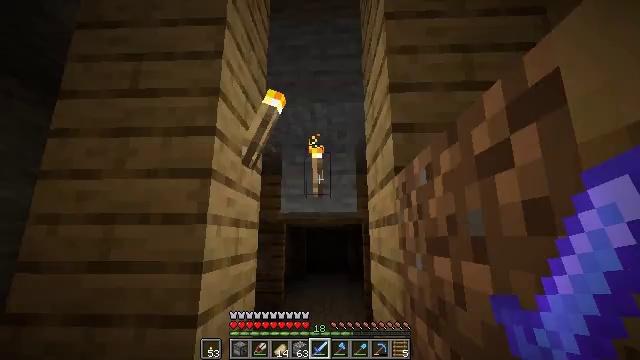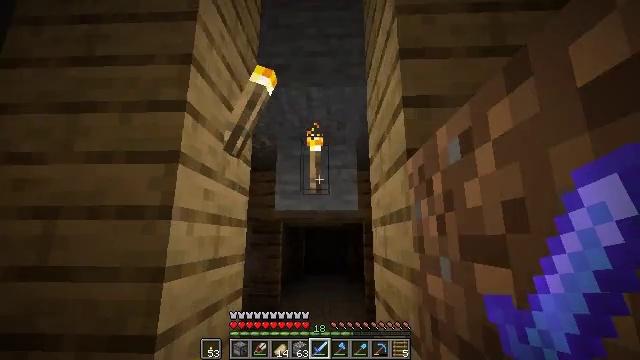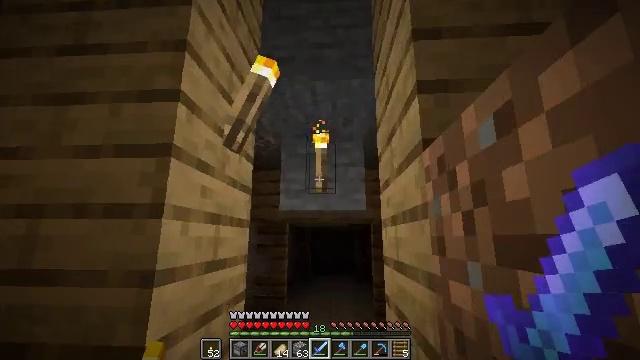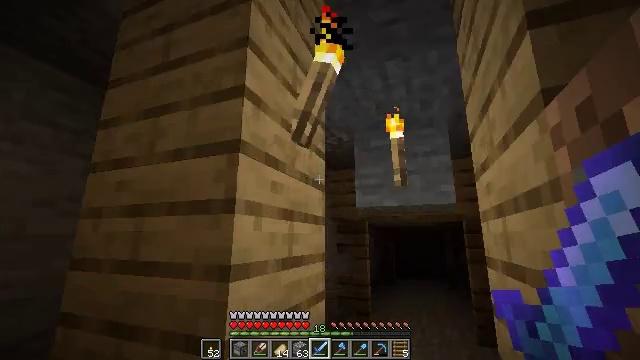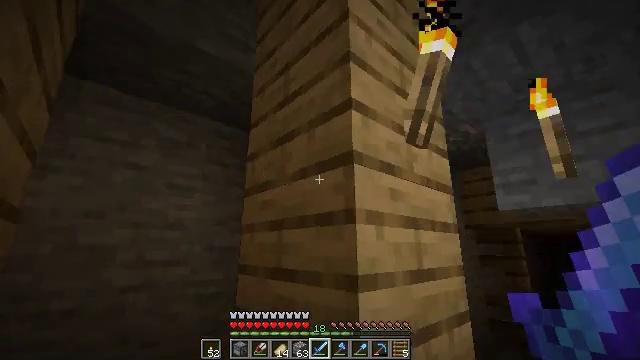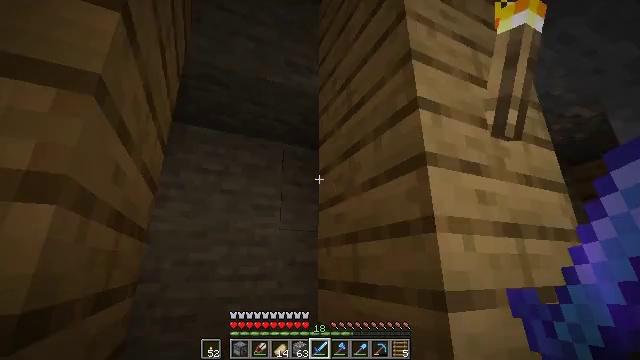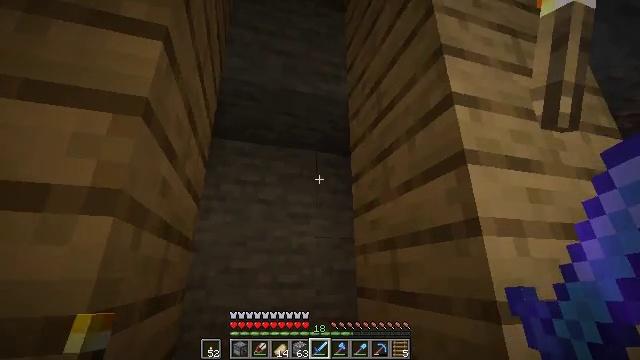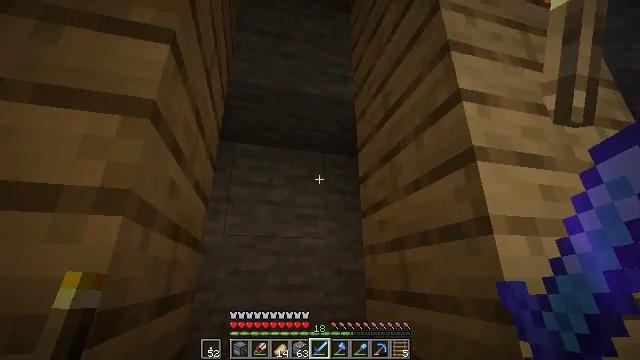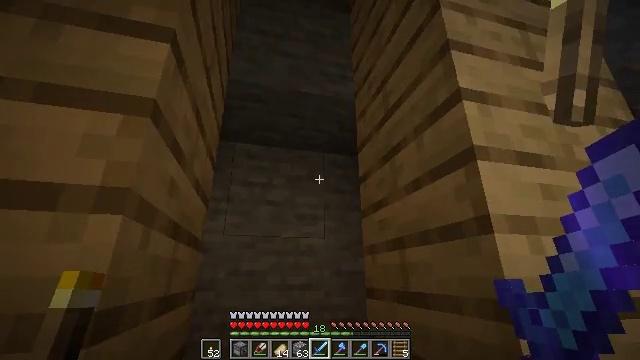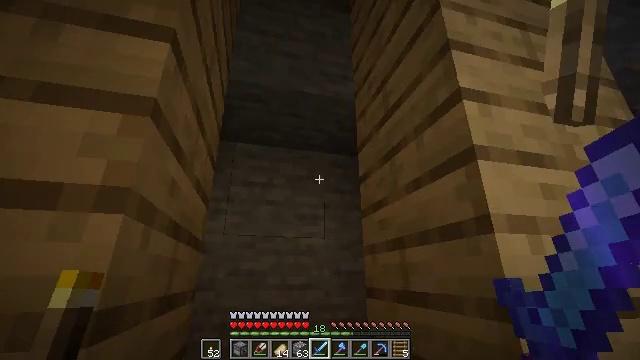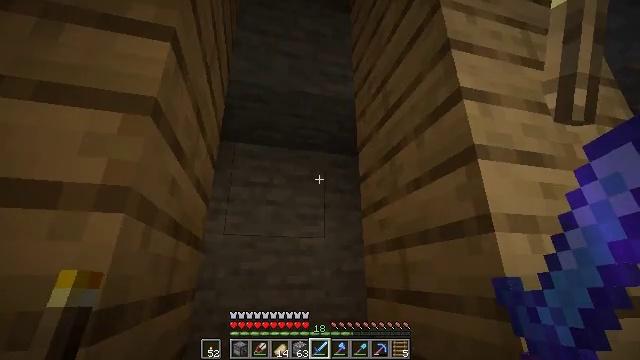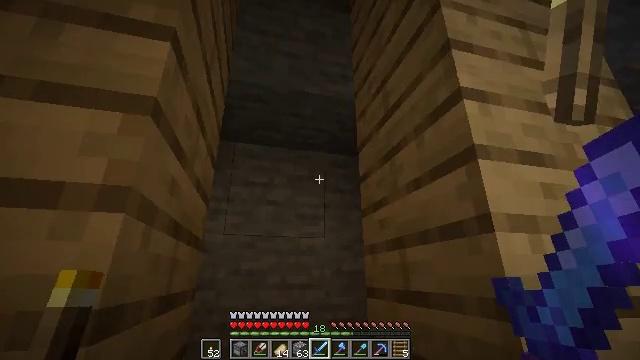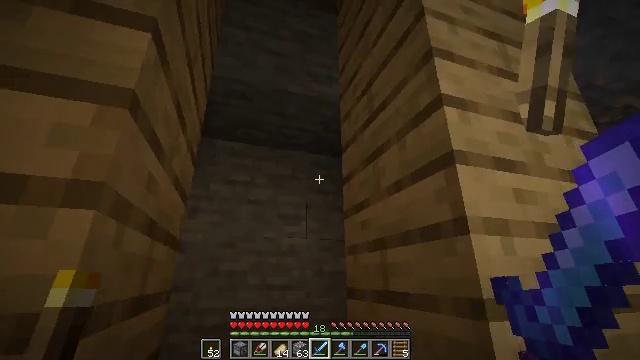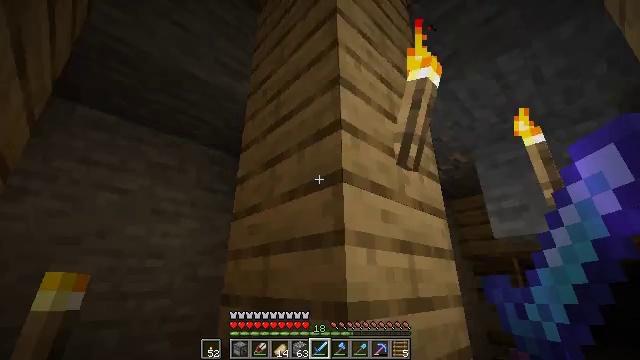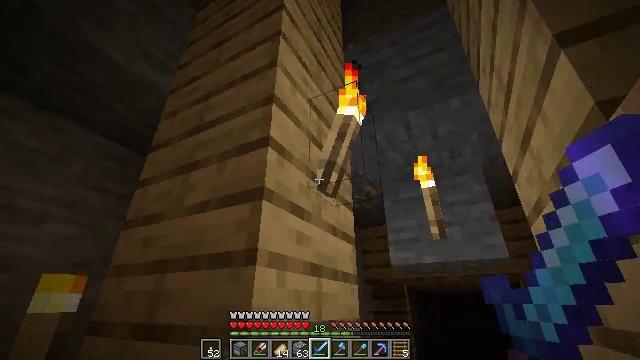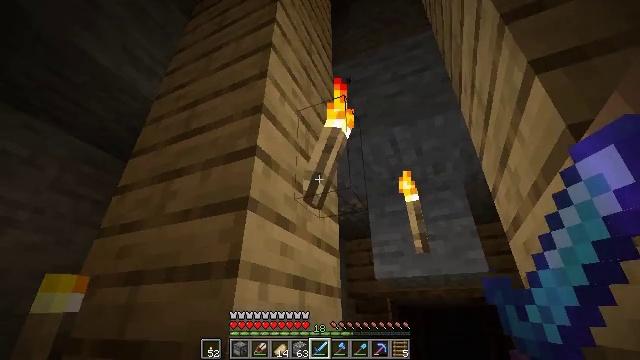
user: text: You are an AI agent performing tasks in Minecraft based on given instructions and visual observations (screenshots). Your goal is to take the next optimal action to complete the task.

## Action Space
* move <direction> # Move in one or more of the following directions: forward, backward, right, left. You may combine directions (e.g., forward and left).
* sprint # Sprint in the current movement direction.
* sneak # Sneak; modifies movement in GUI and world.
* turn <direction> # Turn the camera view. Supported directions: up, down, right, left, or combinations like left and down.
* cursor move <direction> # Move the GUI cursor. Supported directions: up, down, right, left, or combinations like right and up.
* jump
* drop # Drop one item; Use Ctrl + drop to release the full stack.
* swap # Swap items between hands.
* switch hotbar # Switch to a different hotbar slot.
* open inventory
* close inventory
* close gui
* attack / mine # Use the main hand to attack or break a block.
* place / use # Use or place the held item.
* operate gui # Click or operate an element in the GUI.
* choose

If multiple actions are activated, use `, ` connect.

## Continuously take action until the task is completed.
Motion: motion action
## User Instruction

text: Left click to collect the wall torch.
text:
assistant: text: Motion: move forward
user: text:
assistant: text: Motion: turn left
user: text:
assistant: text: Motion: turn left
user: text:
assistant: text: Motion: turn left and up
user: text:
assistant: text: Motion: turn left and up
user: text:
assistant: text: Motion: turn left and up
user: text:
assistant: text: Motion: turn left
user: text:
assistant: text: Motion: no_op
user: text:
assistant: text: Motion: no_op
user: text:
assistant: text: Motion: no_op
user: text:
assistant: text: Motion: no_op
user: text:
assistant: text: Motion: turn right
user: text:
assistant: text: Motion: turn right and up
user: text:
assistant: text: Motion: turn right and up
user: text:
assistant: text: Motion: turn right and up
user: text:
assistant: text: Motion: turn up
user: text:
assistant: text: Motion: no_op
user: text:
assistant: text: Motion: no_op
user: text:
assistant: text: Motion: no_op
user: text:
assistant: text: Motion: no_op
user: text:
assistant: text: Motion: no_op
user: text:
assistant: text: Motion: attack / mine
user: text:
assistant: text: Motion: attack / mine
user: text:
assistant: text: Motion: attack / mine
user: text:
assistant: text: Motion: no_op
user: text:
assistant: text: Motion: turn right
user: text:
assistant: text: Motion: no_op